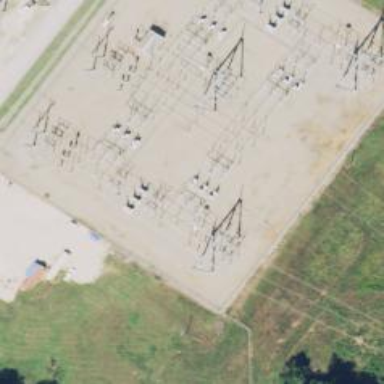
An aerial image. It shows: Switch used for power control.